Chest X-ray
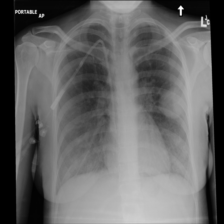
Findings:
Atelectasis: negative
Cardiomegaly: negative
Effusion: negative
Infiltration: negative
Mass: negative
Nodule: negative
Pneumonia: negative
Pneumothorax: negative
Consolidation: negative
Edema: negative
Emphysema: negative
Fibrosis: negative
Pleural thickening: negative
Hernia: negative